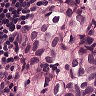
Metastatic tissue present: yes